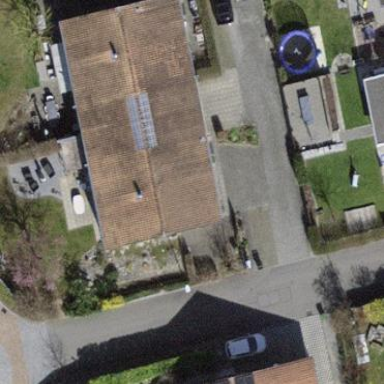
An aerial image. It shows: Building with tile roof.